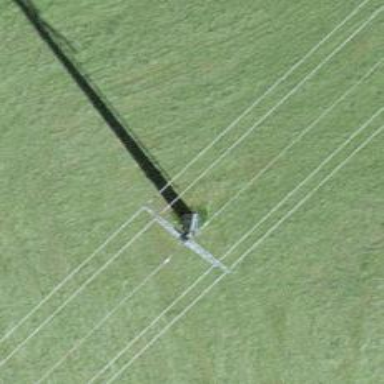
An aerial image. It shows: Power line in the image.